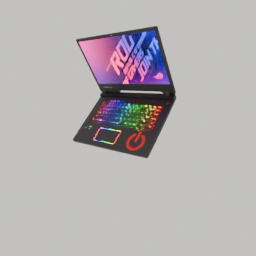
Label: electronics